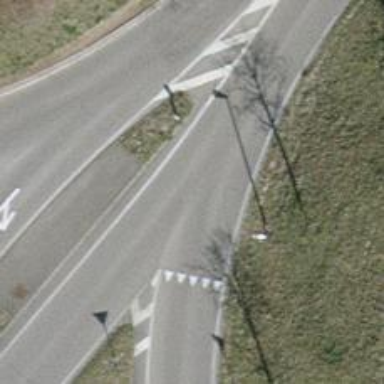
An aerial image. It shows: Asphalt road that is classified as tertiary link.